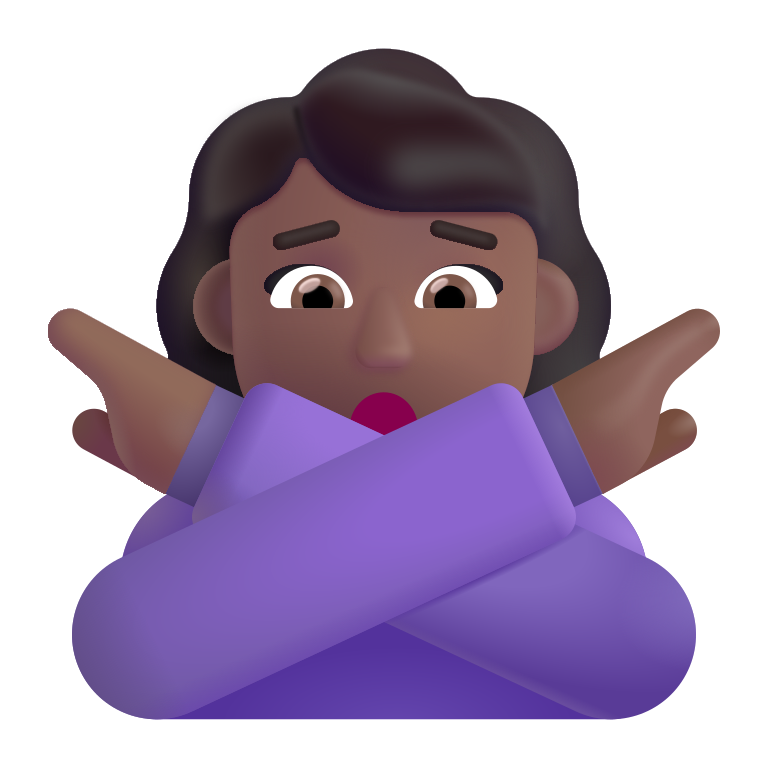
woman gesturing no color  dark